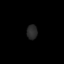
Tissue: lung
Cell type: Endothelial cells
Senescence score: 0.1576
Nuclear area (px): 152
Mean DAPI intensity: 41.158